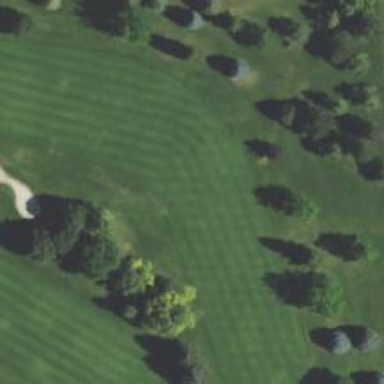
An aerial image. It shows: View of golf hole.